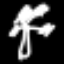
Label: palm tree